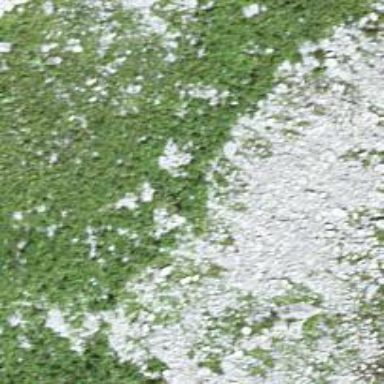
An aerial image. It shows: Cliff in nature.